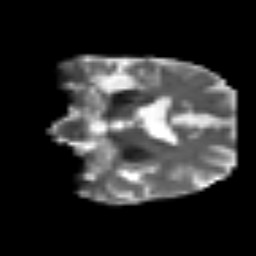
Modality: T2w
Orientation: coronal
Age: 62
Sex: female
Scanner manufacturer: siemens
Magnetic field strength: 3 T
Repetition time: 3.2 s
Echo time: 0.081 s